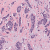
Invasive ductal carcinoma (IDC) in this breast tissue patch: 1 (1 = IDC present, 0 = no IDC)